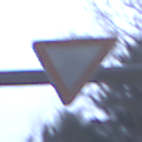
Verkehrszeichen: VorfahrtGewaehren
Umgebung: Outdoor, Nature
Tageszeit: MorningAfternoon
Wetter: Overcast
Licht: Natural
Jahreszeit: Winter
Kontrast: LowContrast